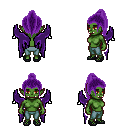
a pixel art fantasy rpg character, female body template, orc, green skin, purple wings, teal pants, purple long topknot hairstyle, ghillies, four views (front, back, left, right), 2x2 character sprite sheet, small pixel art, hard edges, no anti-aliasing